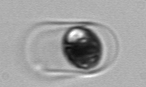
Label: Guinardia_delicatula_TAG_internal_parasite